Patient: sex M, age 55
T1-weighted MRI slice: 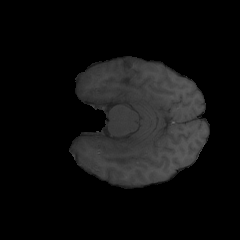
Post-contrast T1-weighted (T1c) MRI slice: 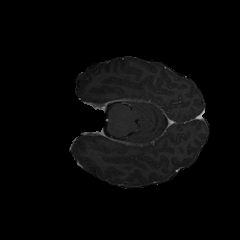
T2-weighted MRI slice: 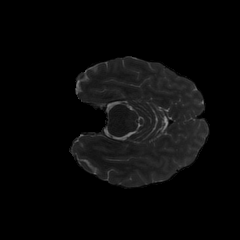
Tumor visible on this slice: no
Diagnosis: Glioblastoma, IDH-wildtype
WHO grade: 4